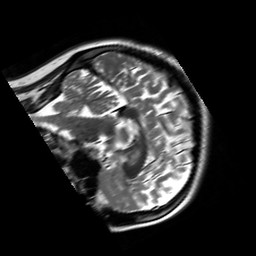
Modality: T2w
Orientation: sagittal
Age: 25
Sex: female
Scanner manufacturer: siemens
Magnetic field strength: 3 T
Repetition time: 8.53 s
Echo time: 0.091 s